Question: Sorry for the stupid question, but I'm not sure what the name of this Mac OS X Cocoa user interface element is (the modal container that up in a window). Thanks!

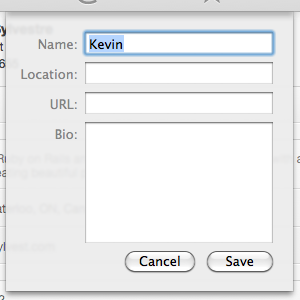
Answer: That's a <URL> class.